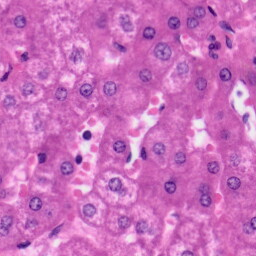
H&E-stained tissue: Liver